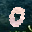
Label: 0